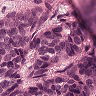
Metastatic tissue present: yes